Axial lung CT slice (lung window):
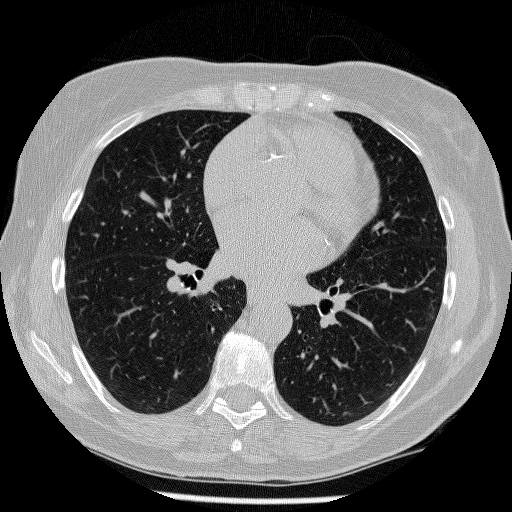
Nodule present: yes
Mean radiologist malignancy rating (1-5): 3.333